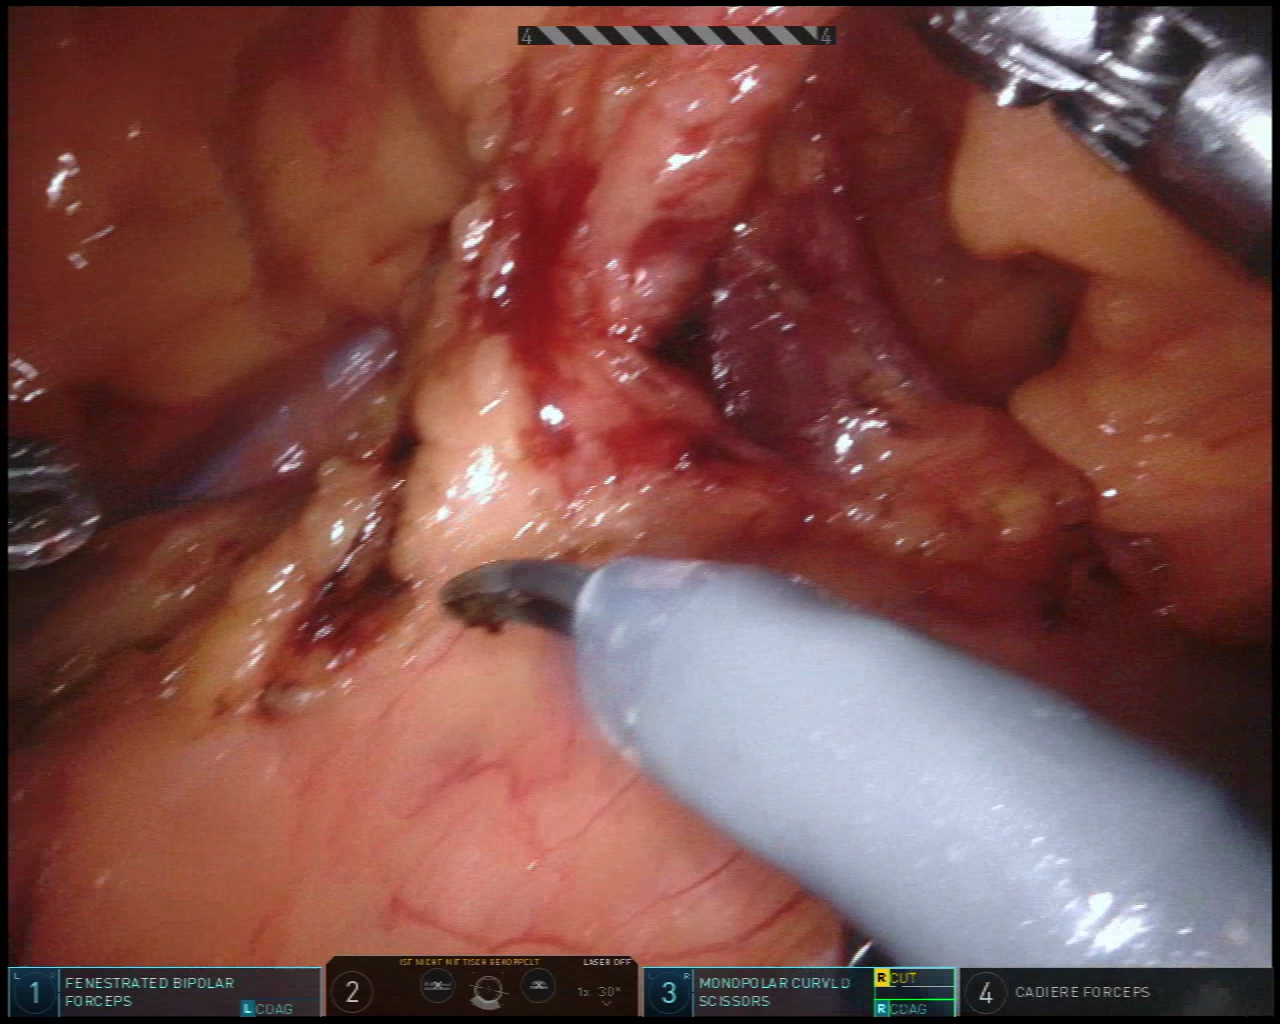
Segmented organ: inferior_mesenteric_artery
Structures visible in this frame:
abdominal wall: no
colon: no
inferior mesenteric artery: yes
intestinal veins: yes
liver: no
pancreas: no
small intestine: no
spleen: no
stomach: no
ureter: no
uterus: no
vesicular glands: no